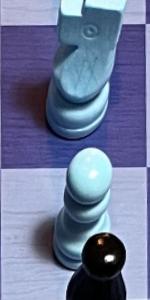
Label: Pawn_White